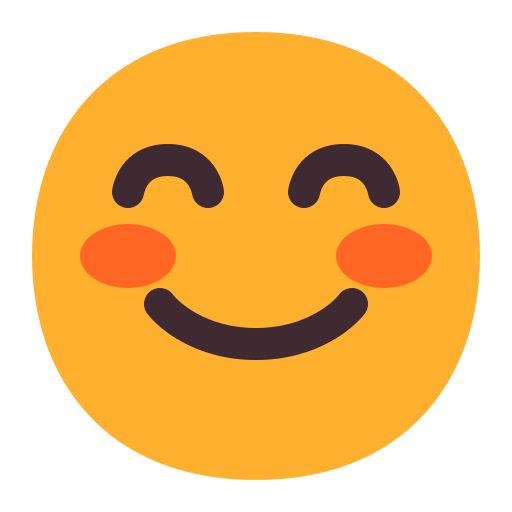
smiling face with smiling eyes flat